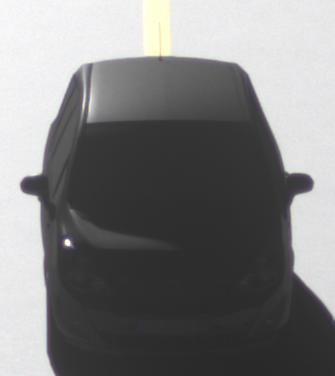
Make: Opel
Model: Meriva 1.4
Detailed model: Meriva (B)
Model produced from: 2010/05
Model produced until: 2013/11
Doors: 5
Color: black
Road condition: dry road
Daytime: morning or afternoon
Contrast: high contrast